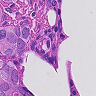
Metastatic tissue present: yes